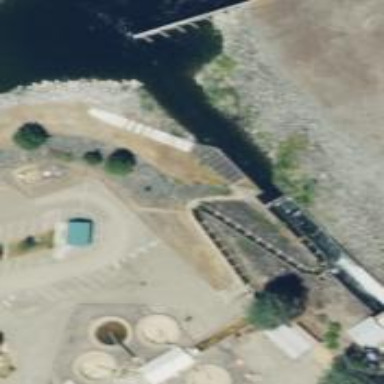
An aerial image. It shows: Fish pass along the waterway.